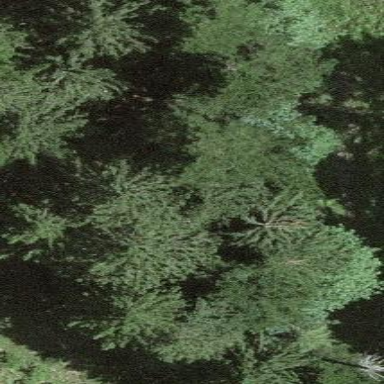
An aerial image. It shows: Forest area.